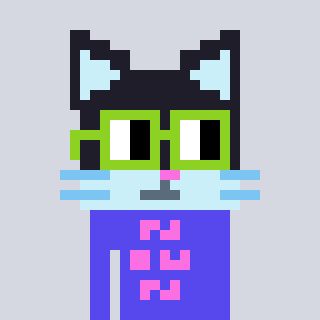
a pixel art character with square light green glasses, a cat-shaped head and a computerblue-colored body on a cool background